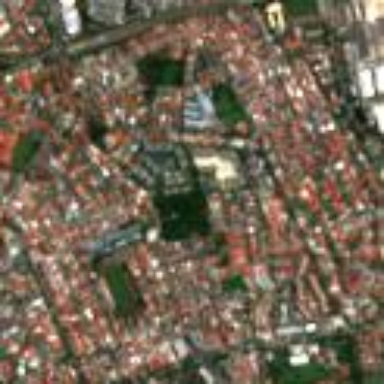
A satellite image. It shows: Residential area with landed properties.